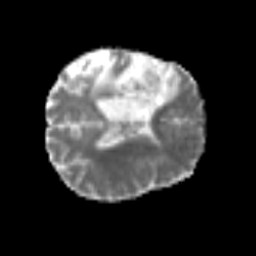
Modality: MD
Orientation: axial
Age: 68
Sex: male
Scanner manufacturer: siemens
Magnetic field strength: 3 T
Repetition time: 6.1 s
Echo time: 0.101 s